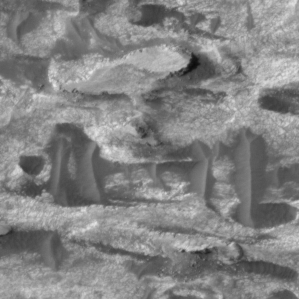
Label: non_frost